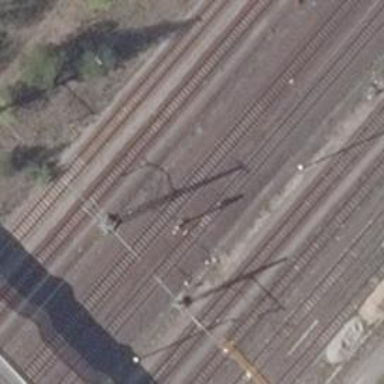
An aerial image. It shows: Railway signal.